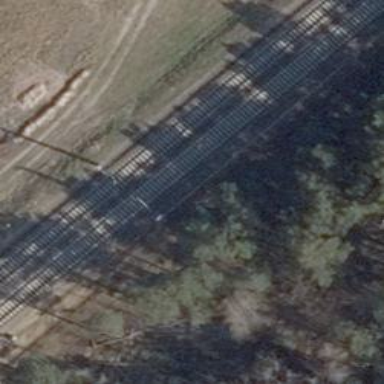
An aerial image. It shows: Milestone along the railway track with catenary mast.